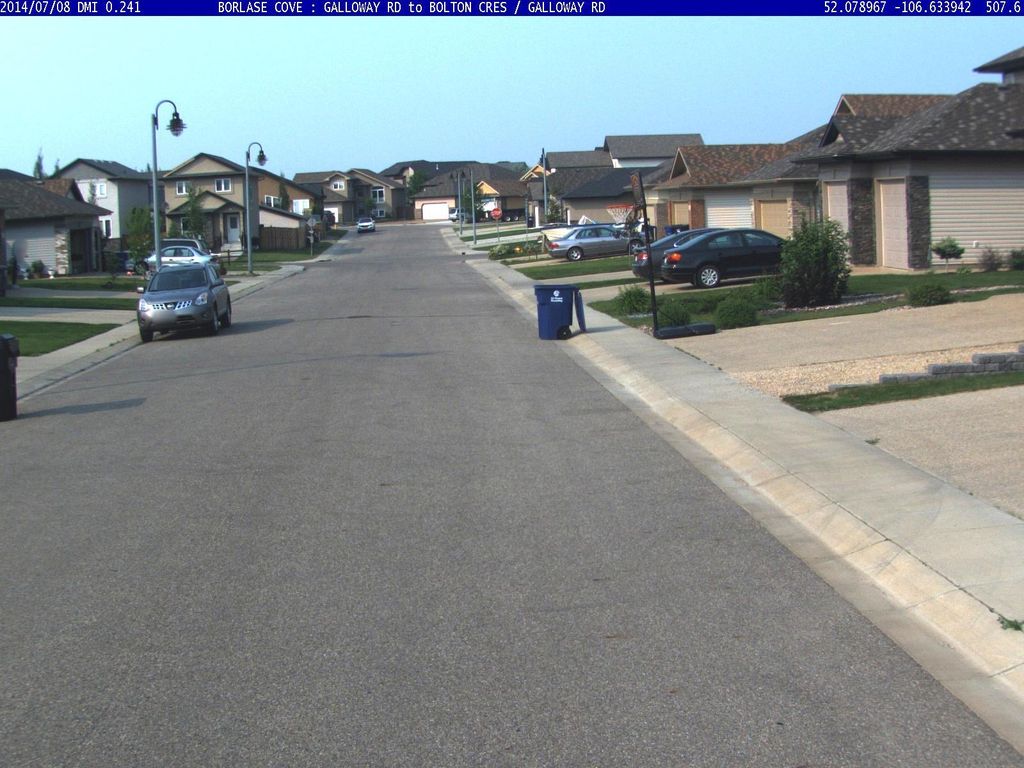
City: saskatoon